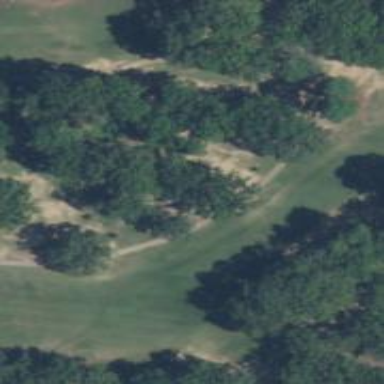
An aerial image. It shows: Path for golf carts.